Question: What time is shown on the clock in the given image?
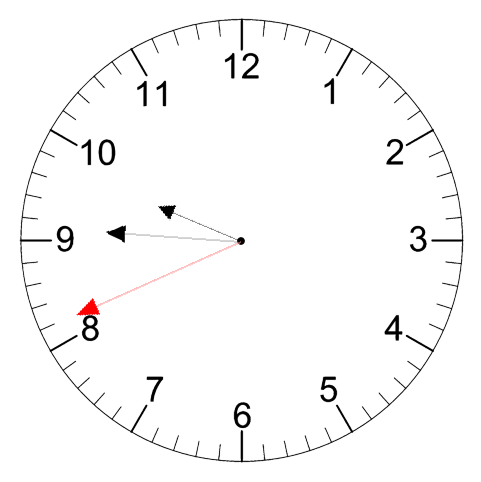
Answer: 09:45:41